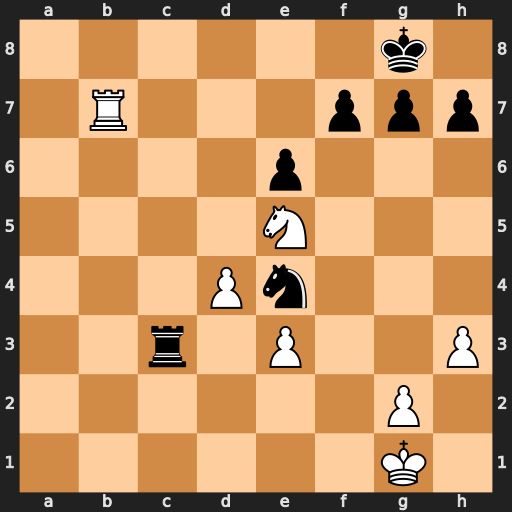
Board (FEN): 6k1/1R3ppp/4p3/4N3/3Pn3/2r1P2P/6P1/6K1
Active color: w
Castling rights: -
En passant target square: -
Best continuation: Rb8+ Rc8 Rxc8#